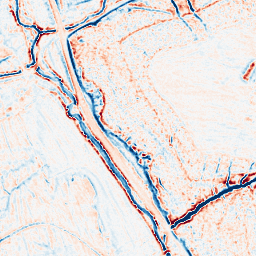
Category: edge_preserving
Decomposition family: bilateral
Decomposition parameters: d: 9
sigma_color: 150
sigma_space: 75
Upsampling method: bilinear
Upsampling parameters: scale: 4
Upsampling scale: 4